Question: Note that the home page looks awful in IE8:
<URL>
...but individual posts look fine, with the same style sheet:
<URL>
Here's what it looks like in IE8 (and possibly IE9):

Why is that? I've tried validating the code and while there are lots of warnings (this is some awful code I've inherited, and lots of 3rd party plugins), I don't see anything obvious.
Everything looks great in Firefox, Chrome, Safari.
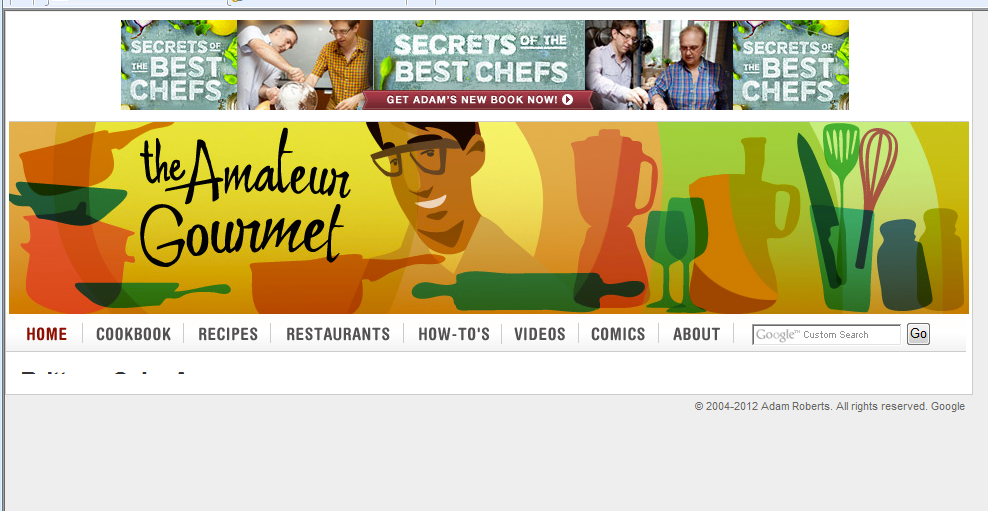
Answer: At least one of the issues is the comment you have before the DOCTYPE declaration. That throws all version of IE into quirks mode. Remove that and you should be golden.
Also, IE's not truncating the page (as you can see, the copyright stuff is still there). The wrapper is just collapsing, in part due to being in quirks mode.